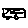
Label: car